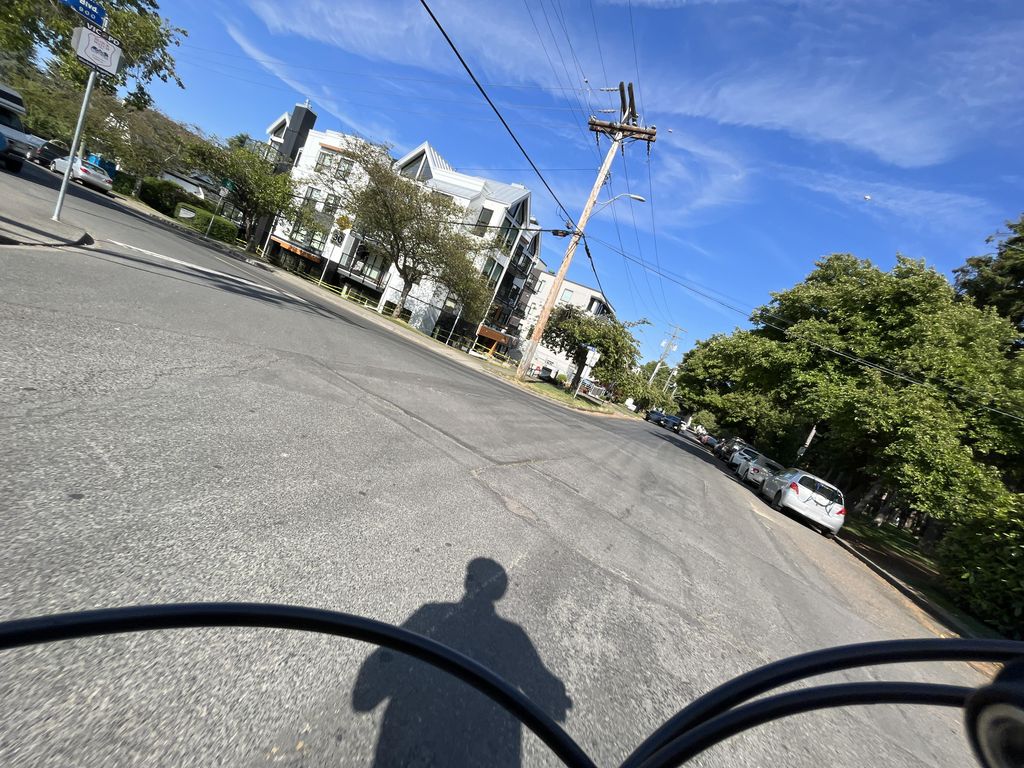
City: victoria